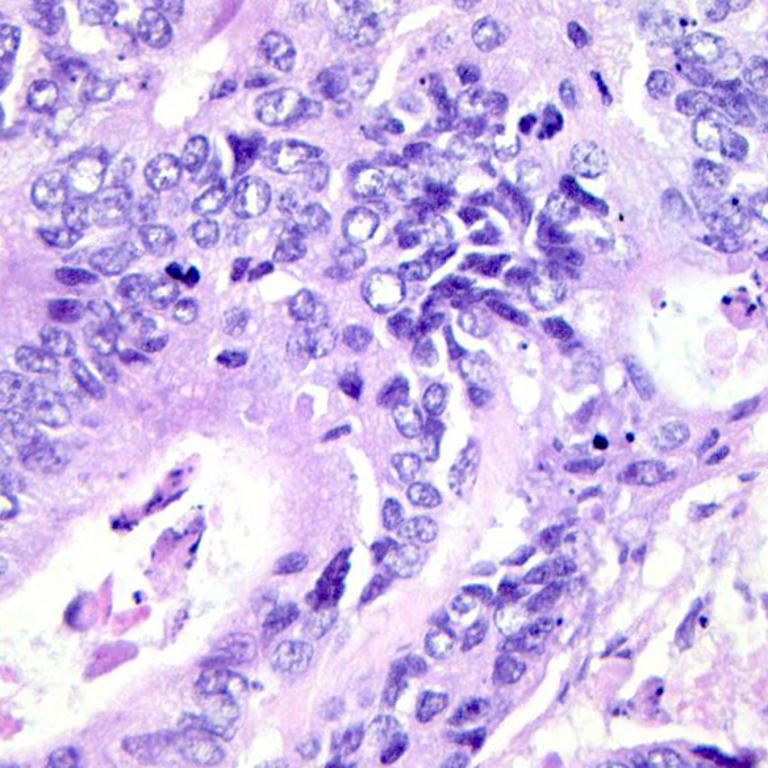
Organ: colon
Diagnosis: adenocarcinomas